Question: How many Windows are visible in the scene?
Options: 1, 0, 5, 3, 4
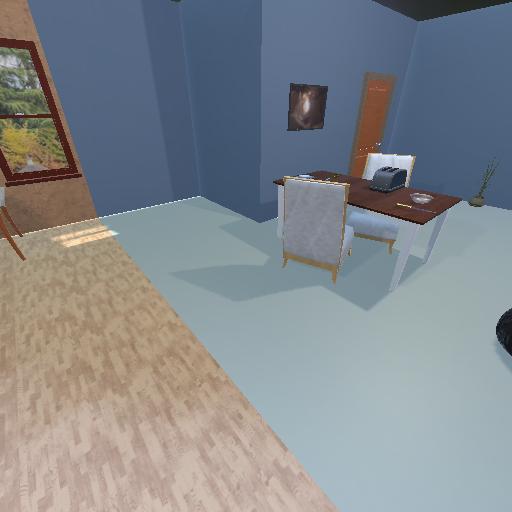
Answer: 1